Question: Can I make such a plot with ggplot2?
'''
# data
require(vegan)
data(dune)
data(dune.env)
# RDA
RDA <- rda(dune ~ A1, data = dune.env)
# extract species scores
df <- data.frame(spec_scores = scores(RDA)$species[ , 1],
taxa = rownames(scores(RDA)$species))
df <- df[abs(df$spec_scores) > 0.05, ]
# plot
par(mar = c(5,4,4,8))
# boxplot of sites-scores along A1-axis
boxplot(scores(RDA)$sites[ , 1] ~ dune.env$Management)
abline(h = 0, lty = "dotted")
# add species scores to plot
rug(df$spec_scores, side=4)
linestack(df$spec_scores, labels=df$taxa, at = par("usr")[2], add = TRUE, hoff = 1)
'''

Basicly I am looking for a way how to plot a labelled rug beneath the boxplot.
Any hints or suggestions?
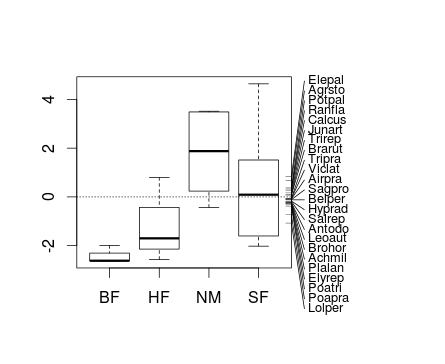
Answer: This is solution only using 'ggplot2', so it won't be most elegant one.
I started with first steps as suggested by @Eric Fail.
'''
require(vegan)
data(dune)
data(dune.env)
# RDA
RDA <- rda(dune ~ A1, data = dune.env)
# extract species scores
df1 <- data.frame(RDA.scores = scores(RDA)$sites[ , 1], Management = dune.env$Management)
df2 <- data.frame(y = scores(RDA)$species[ , 1], taxa = rownames(scores(RDA)$species))
# Order data according to species scores
df2<-df2[order(df2$y),]
# define values for rugs (segments). 4.9 and 5.0 used because data has 4 levels (+1)
df2$x=4.9
df2$xend=5
# define coordinates for names (30 is number of species)
df2$yend2<-seq(min(df1$RDA.scores),max(df1$RDA.scores),length.out=30)
df2$xend2=5.3
# plot
P <- ggplot(data = df1, aes( x = Management, y = RDA.scores) ) +
geom_segment(y=0,yend=0,x=0,xend=5, lty=2, size = I(0.3)) +
geom_boxplot() +
#add extra levels to get space
scale_x_discrete(limits=c("BF", "HF", "NM", "SF", "","")) +
#set y scale
scale_y_continuous(limits=c(-3,5),expand=c(0,0)) +
#add rugs as segments and add segments connecting rugs and texts
geom_segment(data= df2, mapping=aes(x=x,xend=xend,y=y,yend=y), size = I(0.3)) +
geom_segment(data= df2, mapping=aes(x=xend,xend=xend2,y=y,yend=yend2), size = I(0.4)) +
#add texts
geom_text(data=df2,mapping=aes(x=xend2+0.1,y=yend2,label=taxa),hjust=0, size=3) +
#add rectangular to imitate box around plot
geom_rect(xmax=5,xmin=0.4,ymax=5,ymin=-3,colour="black",fill=NA)
# Final adjustments of plot
P+theme(axis.line=element_blank(),
panel.grid=element_blank(),
panel.background=element_blank())
'''